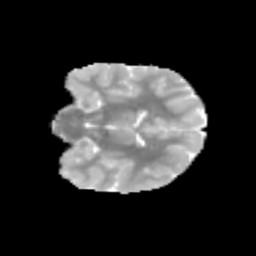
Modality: MD
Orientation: coronal
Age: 11
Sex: female
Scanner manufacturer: siemens
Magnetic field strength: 3 T
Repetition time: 3.8 s
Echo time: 0.07 s